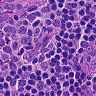
Metastatic tissue present: no